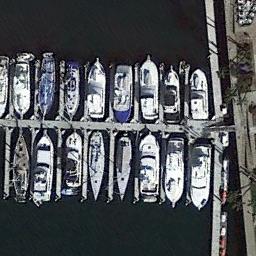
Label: harbor